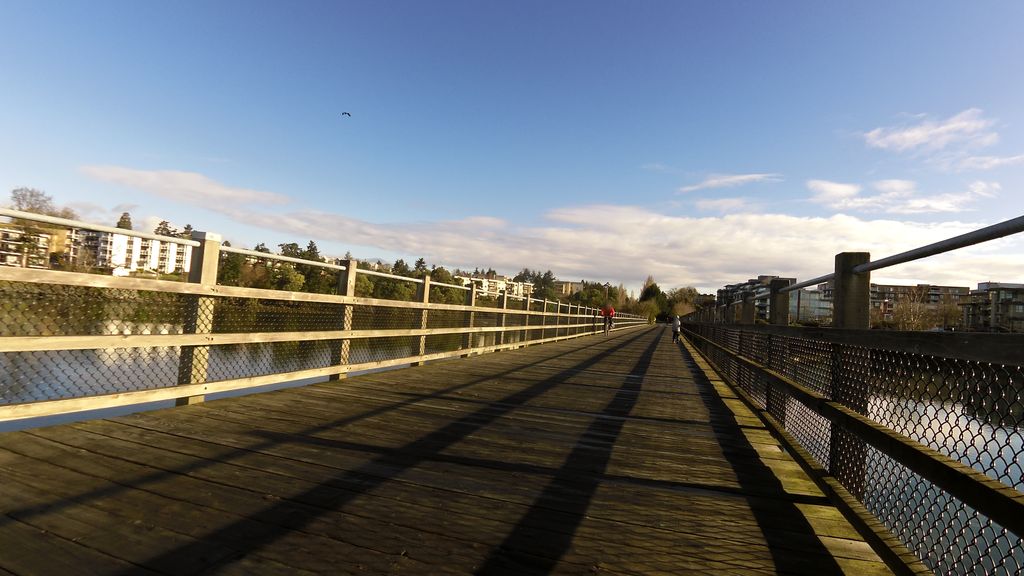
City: victoria